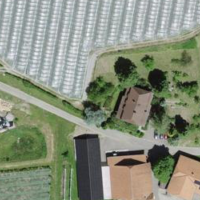
EUNIS habitat code: 55
Species observed at this site:
Tanacetum parthenium